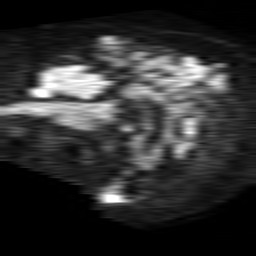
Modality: TRACE
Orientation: sagittal
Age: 76
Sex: female
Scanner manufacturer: philips
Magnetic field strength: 1.5 T
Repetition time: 4.6 s
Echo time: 0.08517 s